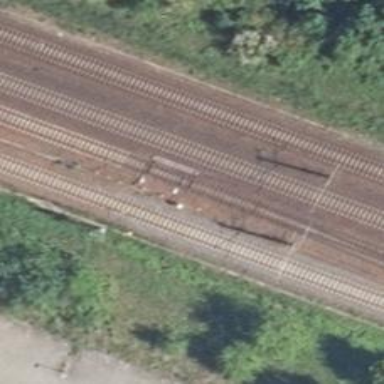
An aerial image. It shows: Railway switch with the turnout pointing to the right.